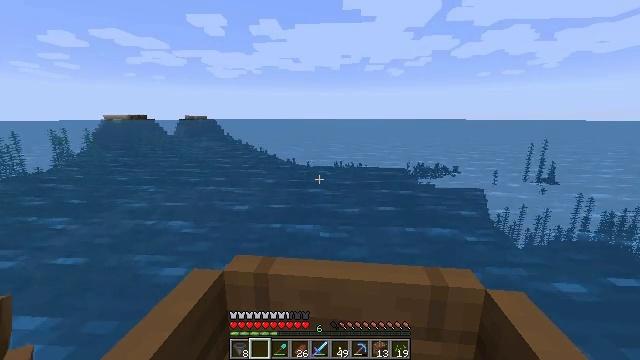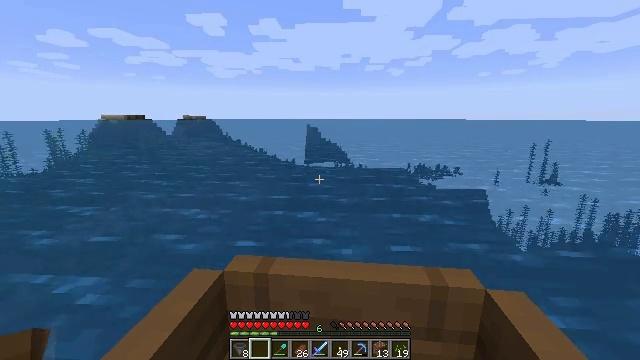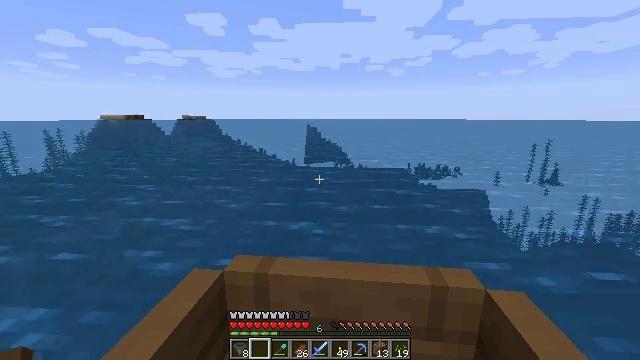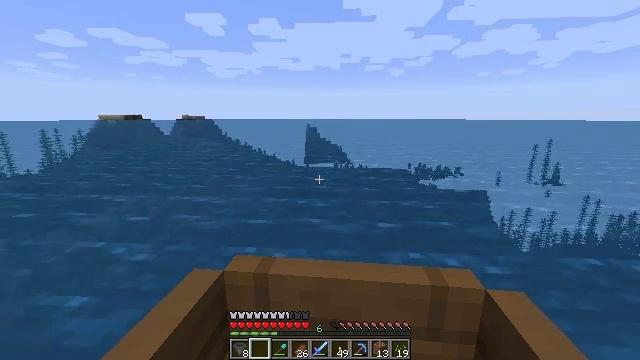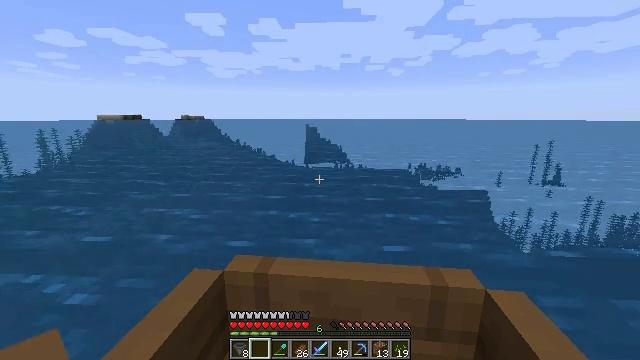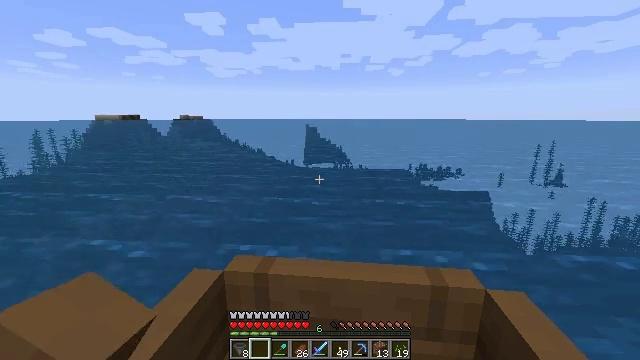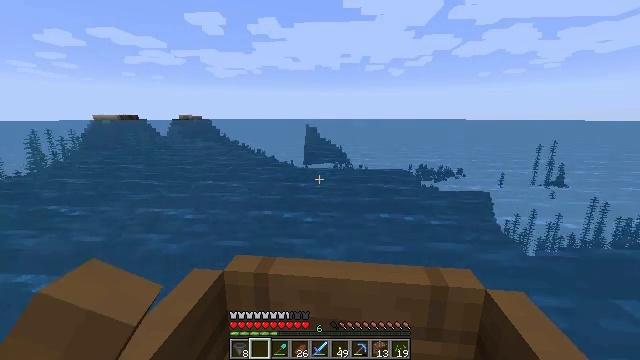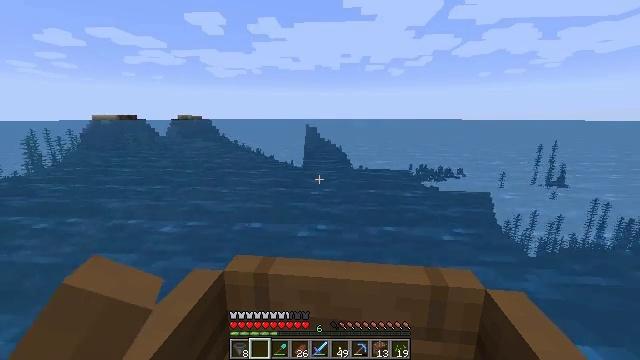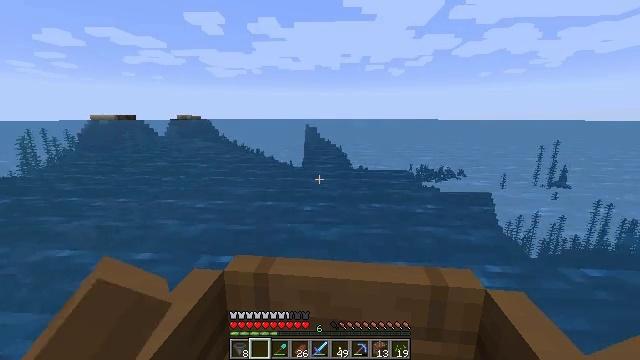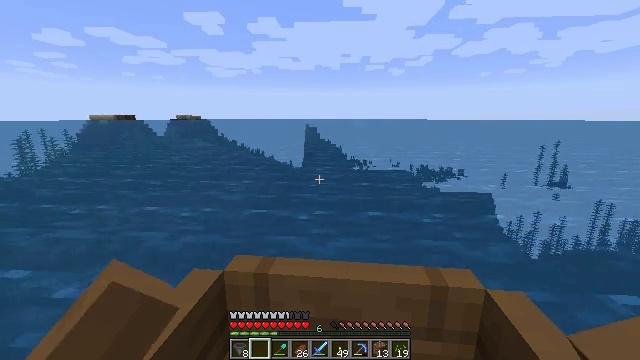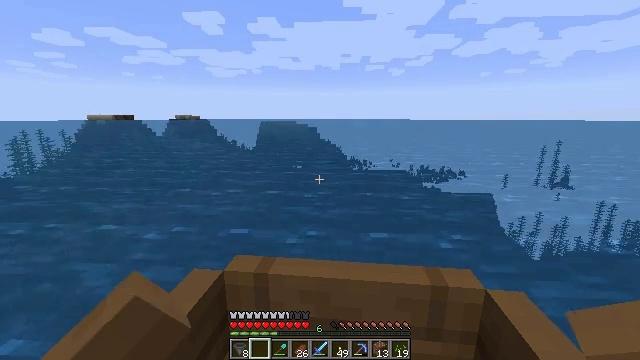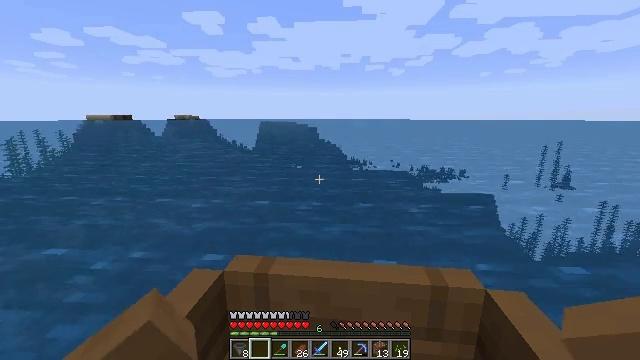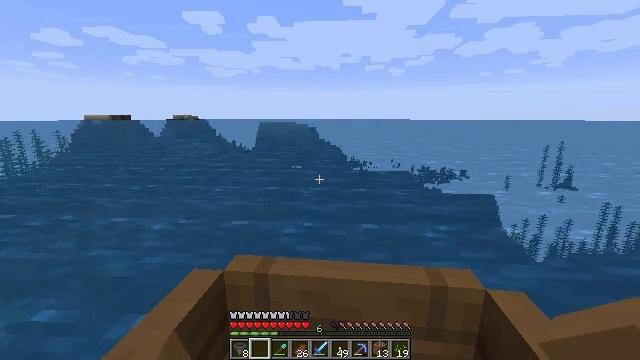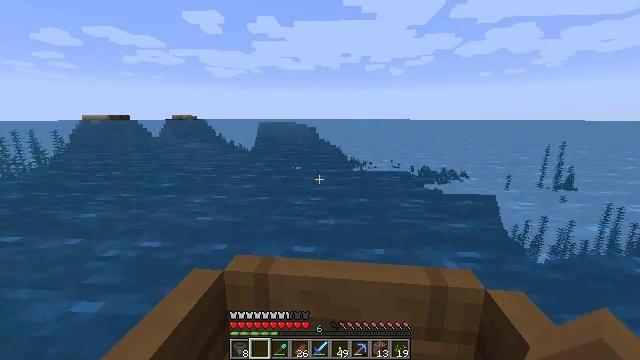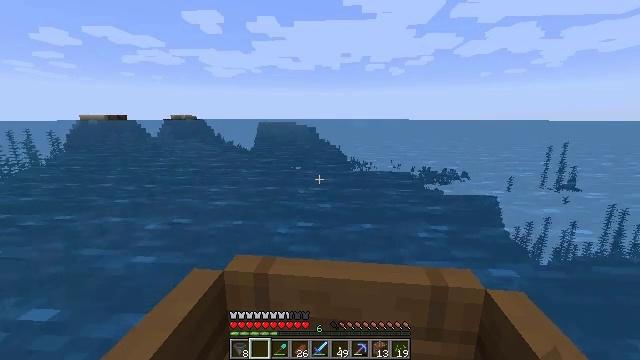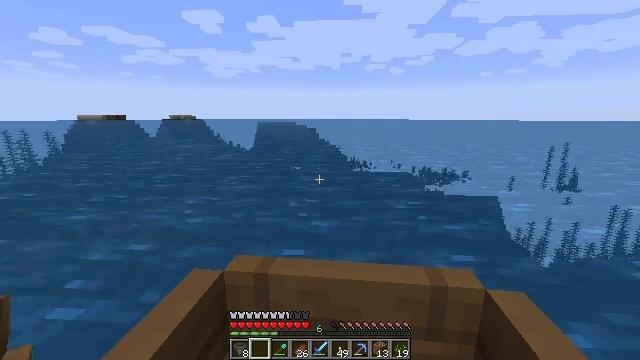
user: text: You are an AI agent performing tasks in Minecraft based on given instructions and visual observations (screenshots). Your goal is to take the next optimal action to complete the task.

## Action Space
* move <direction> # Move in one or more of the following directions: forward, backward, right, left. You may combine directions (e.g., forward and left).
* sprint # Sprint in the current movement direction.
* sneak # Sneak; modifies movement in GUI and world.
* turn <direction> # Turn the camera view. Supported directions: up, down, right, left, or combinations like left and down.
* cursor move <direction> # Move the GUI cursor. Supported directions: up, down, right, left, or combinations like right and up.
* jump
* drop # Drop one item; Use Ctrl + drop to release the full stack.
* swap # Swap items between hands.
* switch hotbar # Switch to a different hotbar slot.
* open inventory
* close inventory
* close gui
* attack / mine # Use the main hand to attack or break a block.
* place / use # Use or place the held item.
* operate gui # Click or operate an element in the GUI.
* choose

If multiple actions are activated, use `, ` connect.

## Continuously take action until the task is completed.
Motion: motion action
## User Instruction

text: Break the cactus block.
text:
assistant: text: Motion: move forward
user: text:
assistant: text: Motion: move forward
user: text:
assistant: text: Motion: move forward
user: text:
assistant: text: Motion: move forward
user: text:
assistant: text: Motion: move forward
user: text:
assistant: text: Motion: move forward
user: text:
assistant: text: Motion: move forward
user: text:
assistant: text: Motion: move forward
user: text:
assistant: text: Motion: move forward
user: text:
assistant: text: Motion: move forward
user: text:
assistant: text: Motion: move forward
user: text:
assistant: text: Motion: move forward
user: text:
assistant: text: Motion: move forward
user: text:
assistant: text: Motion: move forward
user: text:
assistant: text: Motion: move forward
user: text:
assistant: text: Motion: move forward
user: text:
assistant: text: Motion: move forward
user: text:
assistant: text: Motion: move forward
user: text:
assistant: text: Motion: move forward
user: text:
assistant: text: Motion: move forward
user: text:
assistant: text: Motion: move forward
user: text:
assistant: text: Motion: move forward
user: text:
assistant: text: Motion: move forward
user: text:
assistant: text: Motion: move forward
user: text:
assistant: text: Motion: move forward
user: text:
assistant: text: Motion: move forward
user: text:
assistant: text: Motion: move forward
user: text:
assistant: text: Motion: move forward
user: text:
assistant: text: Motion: move forward
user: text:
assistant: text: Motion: move forward